Field crop: maize
Growth stage: 2
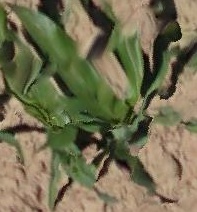
Species: maize